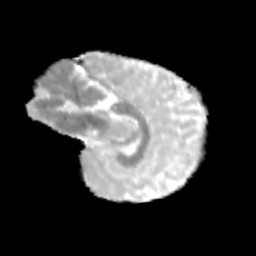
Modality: MD
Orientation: sagittal
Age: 9
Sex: female
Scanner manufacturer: siemens
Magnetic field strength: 3 T
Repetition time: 3.8 s
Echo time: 0.07 s